Question: I've data that I want to plot as a histogram plot. Here are my data
'''
convergence,rules,fact,time
1,domain,1802,8629
1,domain,1802,8913
1,rdfs,595,249
1,domain,1,9259
1,videcom,1,9071
2,domain,314151,9413
2,rdfs,8,253
....
'''
What I want is to plot for each 'convergence' value, the sum of 'time' for each 'rules'
Here is what I did so far
library(ggplot2)
'''
w <- read.csv(file="s2.csv", head=TRUE, sep=",")
p <- ggplot(data=w, aes(group=convergence, x=factor(rules))) + geom_bar(aes(colour="red")) + + geom_text(aes(y=time + 1000, colour="red", label=time)) + facet_grid( convergence ~ . )
ggsave(file="s2.1m.png", width=15)
'''
But the result doesn't sum 'times' of each 'rules' like I wanted.
I want an histogram for each 'rules' value representing the sum of its corresponding 'time' value

What am I missing here ?
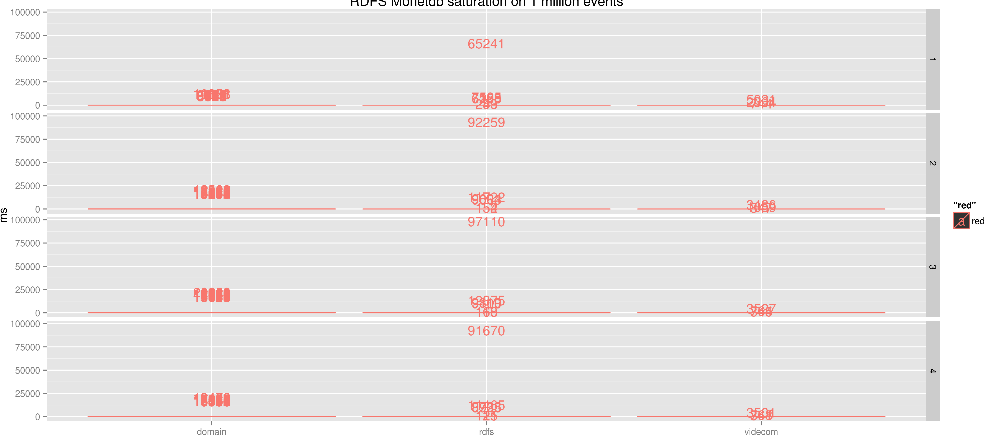
Answer: You need to use the 'weights' aesthetic. This weights the count of each bin by the value of the bin.
'''
ggplot(w, aes(x=rules, weights=time)) +
geom_bar() + facet_grid(convergence ~ .) +
geom_text(stat="bin", aes(label=..count..), color="red", vjust=-0.1)
'''

In order for the text to work, we need to use 'stat="bin"', which is the same as what 'geom_bar()' is doing implicitly. We can then use the special value '..count..' which references a column in the data frame 'ggplot' internally produces after computing the statistics.